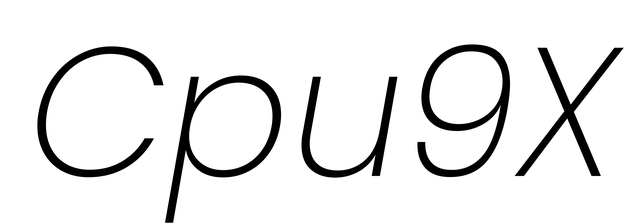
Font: Poppins-ExtraLightItalic